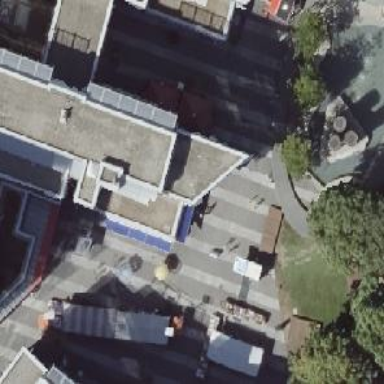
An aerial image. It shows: Restaurant.